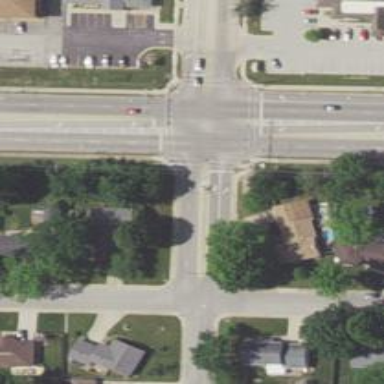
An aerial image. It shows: Footway on asphalt with marked crossing lines.